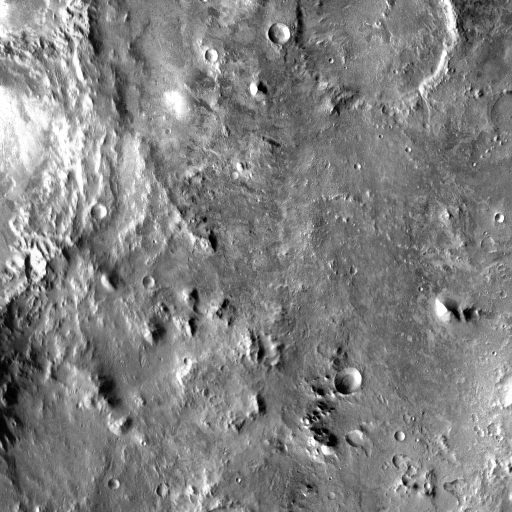
Crater classes present: Background, Other, Buried